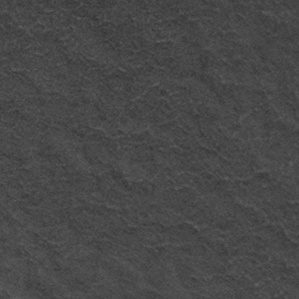
Label: frost